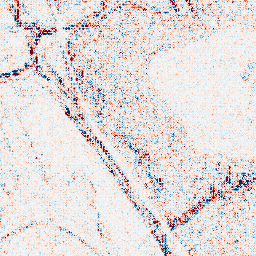
Category: wavelet
Decomposition family: wavelet_reverse_biorthogonal
Decomposition parameters: wavelet: rbio2.4
level: 1
Upsampling method: cubic_mitchell
Upsampling parameters: scale: 4
Upsampling scale: 4